Brain MRI, t1w sequence, axial 2D slice.
Patient: age 44, sex M, weight 78 kg, height 1.76 m
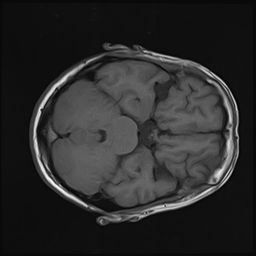